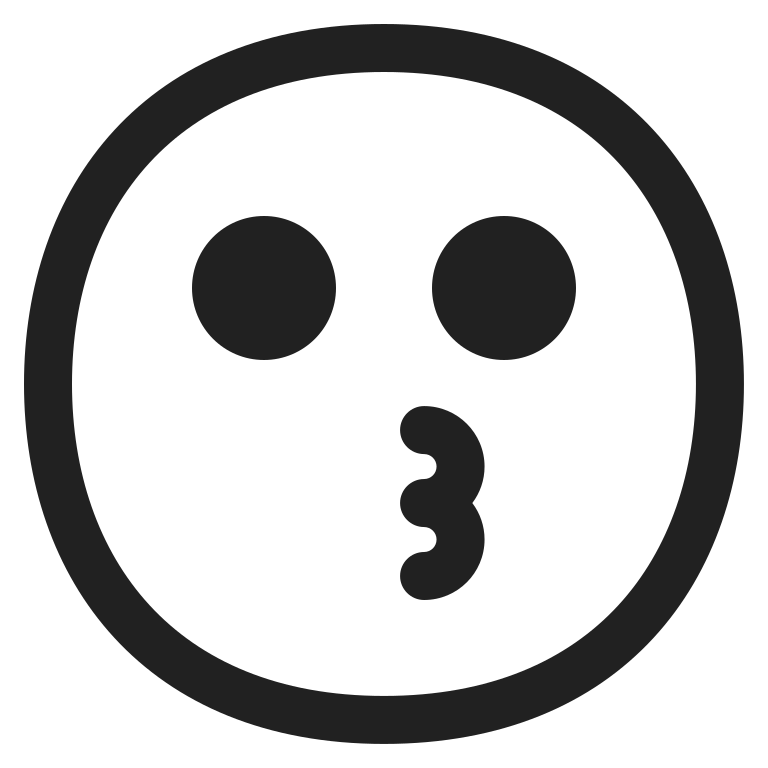
kissing face high contrast